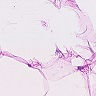
Metastatic tissue present: no